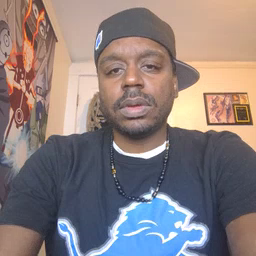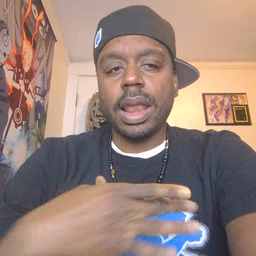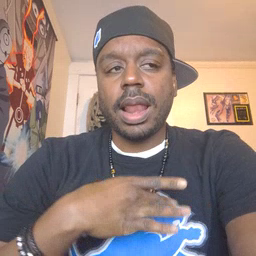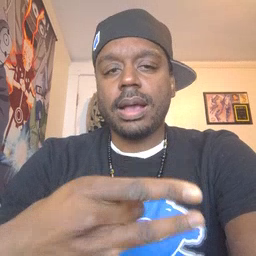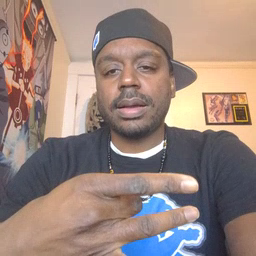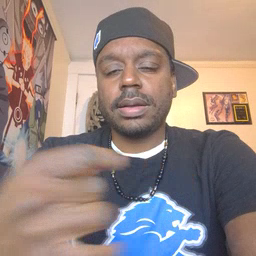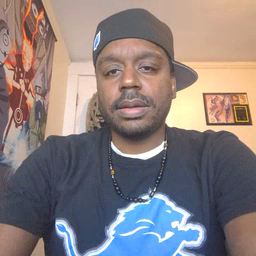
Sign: like